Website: macys
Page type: delivery-shipping
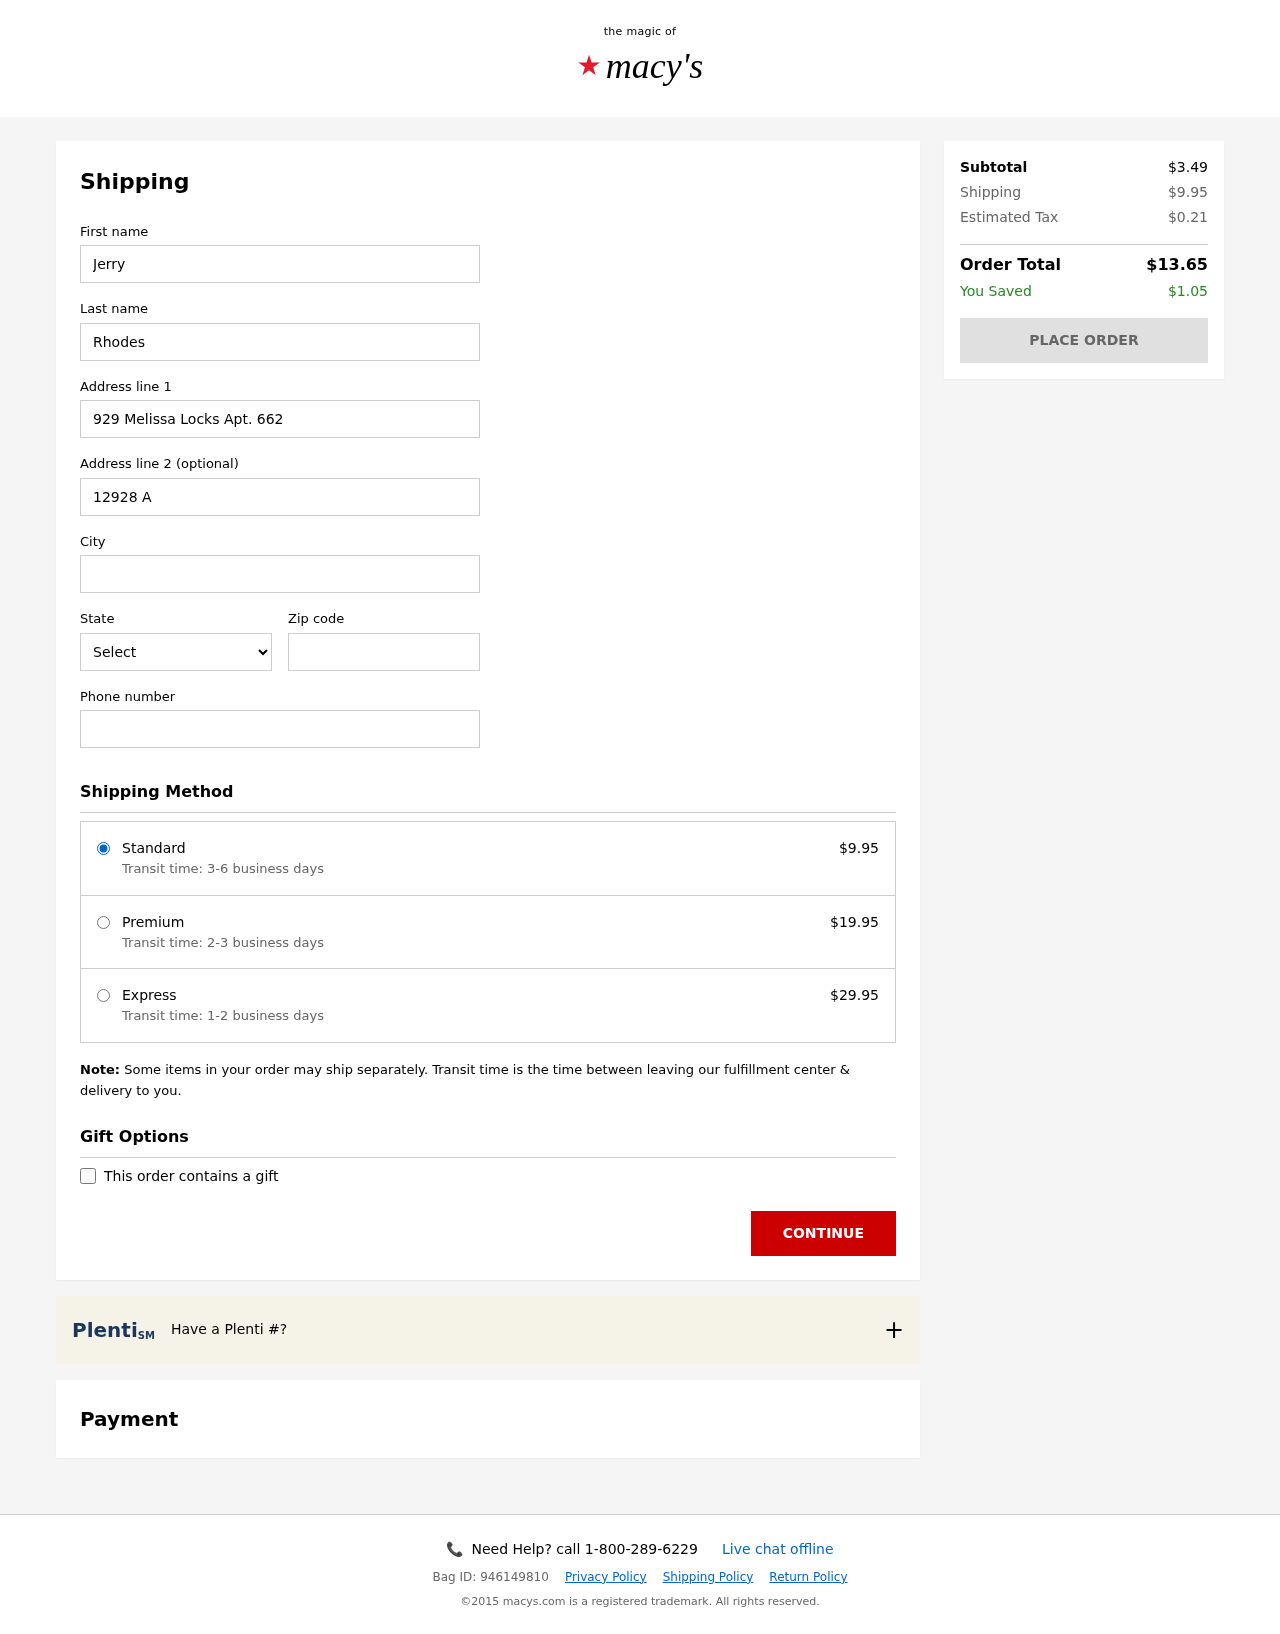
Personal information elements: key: PII_CITY
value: New Seanberg
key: PII_FIRSTNAME
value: Jerry
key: PII_LASTNAME
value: Rhodes
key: PII_PHONE
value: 7962554508
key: PII_POSTCODE
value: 52101
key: PII_STATE_ABBR
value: OK
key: PII_STREET
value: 929 Melissa Locks Apt. 662
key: PII_STREET2
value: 12928 Alan Extension Apt. 852
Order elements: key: ORDER_SHIPPING_COST
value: $9.95
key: ORDER_SHIPPING_PREMIUM
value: $19.95
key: ORDER_SHIPPING_EXPRESS
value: $29.95
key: ORDER_SUBTOTAL
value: $3.49
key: ORDER_TAX
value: $0.21
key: ORDER_TOTAL
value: $13.65
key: ORDER_SAVINGS
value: $1.05